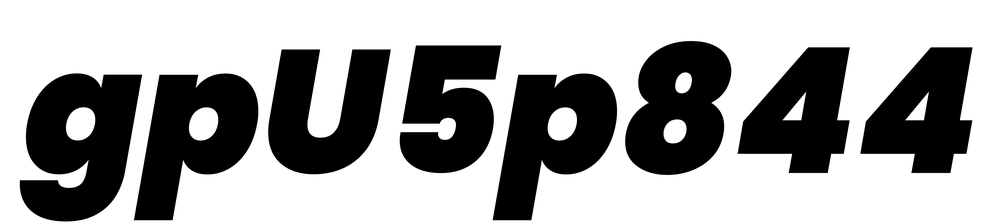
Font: Poppins-BlackItalic